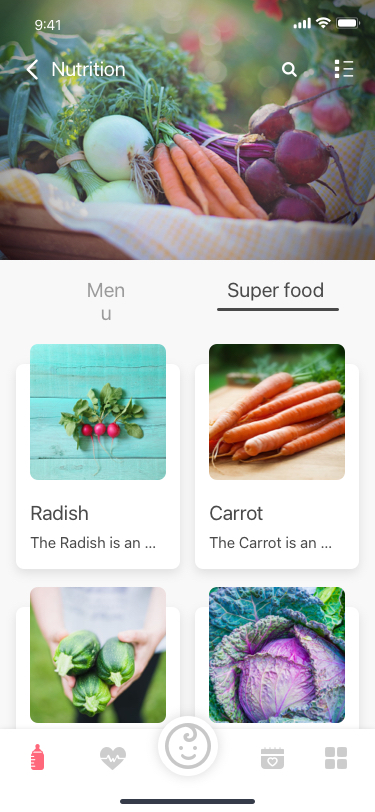
Text in this UI design:
8 - 12 Month
250 posts
6 - 8 Month
184 posts
Carrot
The Carrot is an …
Radish
The Radish is an …
Menu
Super food
Nutrition